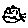
Label: cat